Question: please help me with a little project.
I have 9 different dinamic text with 9 default value.
What i need!
When i press 'enter' must random chose and display only one single value.
like a roulete or slot machine. initial value must be on the same place but only one to be display.
On second press keyboard (enter) it must change and display initial value.
and loop of that
right now i made a code to change value on value1.text (chose random from array)
'''
function randomJob(){
var jobs:Array = new Array("apple", "lemon", "banana", "orange", "mandarin", "lime", "kiwi", "pear", "apricot");
value1.text = jobs[randomNumber(jobs.length-1)];
}
function randomNumber(max){
return(Math.round(Math.random()*max));
}
this.stage.addEventListener(KeyboardEvent.KEY_DOWN, keyDownHandler);
function keyDownHandler(event : KeyboardEvent) : void
{
if (event.keyCode == Keyboard.ENTER)
{
randomJob();
}
}
'''
example:

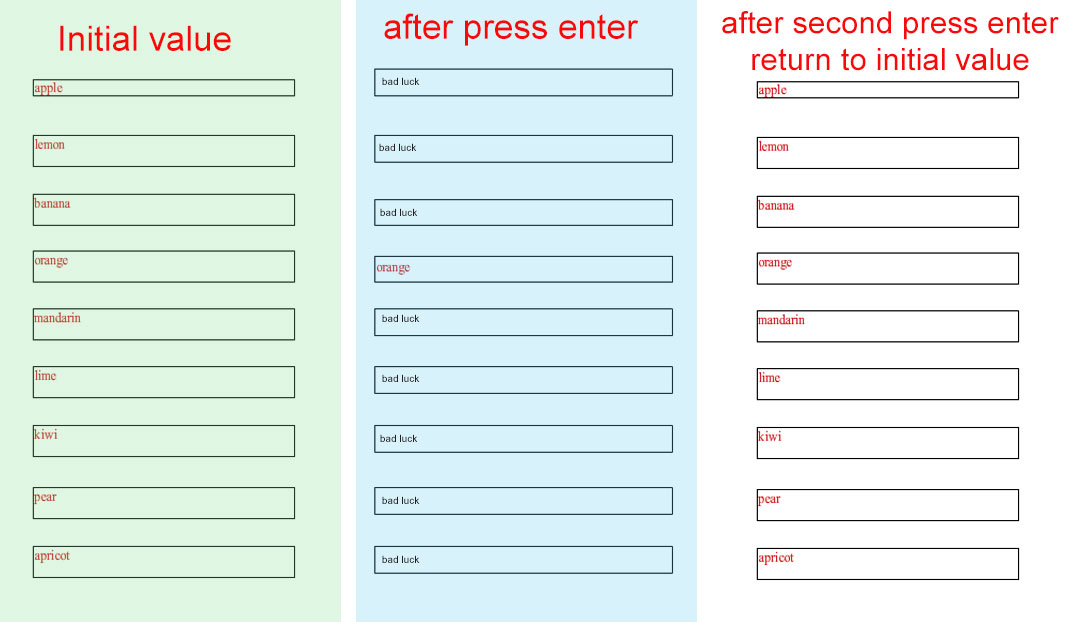
Answer: You have just to know if it's your first "enter" to select a text field, or the second one to reset text fields texts, so you can do like this :
'''
var fruits:Array = ['apple', 'lemon', 'banana', 'orange', 'mandarin', 'lime', 'kiwi', 'pear', 'apricot'];
var texts:Array = []; // array to put your text fields
var first_time:Boolean = true; // indicates if it's the first enter
for(var i:int = 0; i < fruits.length; i++){
var text_field:TextField = new TextField();
text_field.x = 50;
text_field.y = 50 + 28*i;
text_field.height = 25;
text_field.text = fruits[i];
text_field.border = true;
addChild(text_field);
texts.push(text_field);
}
stage.addEventListener(
KeyboardEvent.KEY_DOWN,
function (e:KeyboardEvent):void {
if (e.keyCode == Keyboard.ENTER){
if(first_time){
first_time = false;
var index:int = Math.round(Math.random()*(fruits.length-1));
for(var i:int = 0; i<fruits.length; i++){
if(i != index){
// if it's not the randomly selected text field, then set its text to "bad luck"
texts[i].text = 'bad luck';
}
}
} else {
// if you want repeat again, set first_time = true
//first_time = true;
for(i = 0; i < fruits.length; i++){
// reset all text fields
texts[i].text = fruits[i];
}
}
}
}
)
'''
Hope that can help.